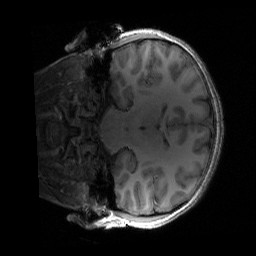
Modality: T1w
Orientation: coronal
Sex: male
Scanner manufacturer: siemens
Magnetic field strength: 3 T
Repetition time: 1.9 s
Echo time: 0.00243 s